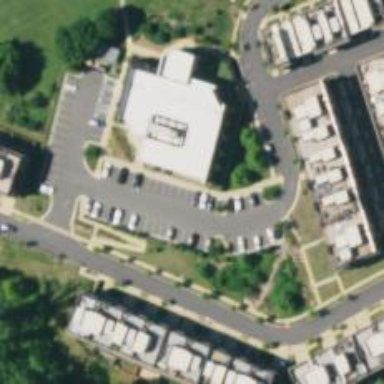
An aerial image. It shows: Office building.